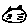
Label: cat